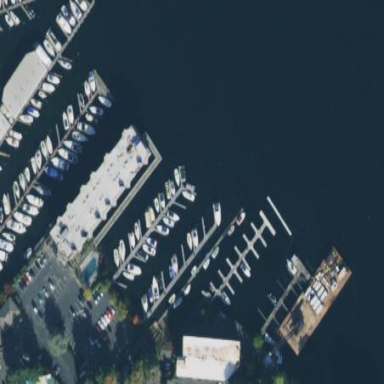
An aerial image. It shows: Marina on leisure land.